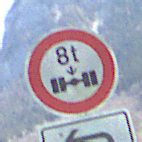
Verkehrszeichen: TatsaechlicheAchslast
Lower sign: RichtungsangabeDurchPfeile2
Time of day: MorningAfternoon
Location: Outdoor (Nature)
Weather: PartlyCloudy
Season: NotSpecified
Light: Natural